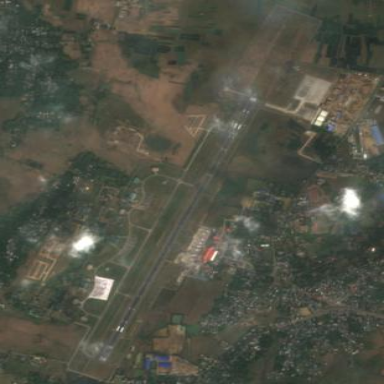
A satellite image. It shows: International aerodrome.